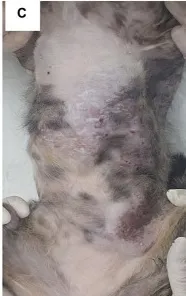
The changes in skin lesions after amphotericin B intralesional injection and oral terbinafine administration. However, the size of large dome-shaped nodules remained unchanged (C,D).
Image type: medical_photograph (skin_photograph)